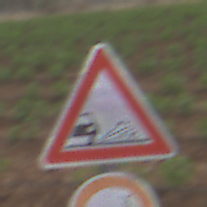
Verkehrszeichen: SplittSchotter
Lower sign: VerbotUeberholenEinspurigeFahrzeuge
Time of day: Midday
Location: Outdoor (Nature)
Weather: PartlyCloudy
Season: NotSpecified
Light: Natural